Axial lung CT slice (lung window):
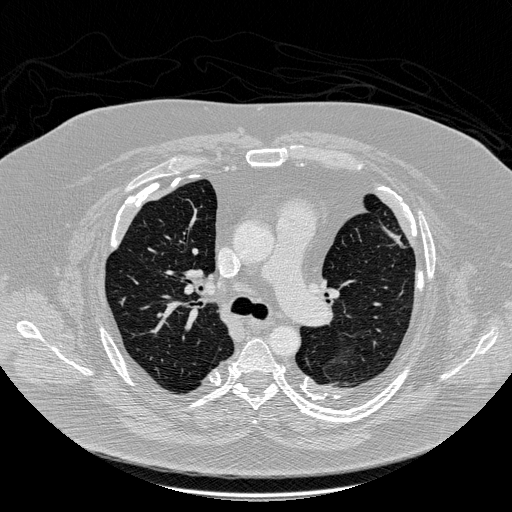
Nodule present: no